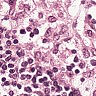
Metastatic tissue present: no